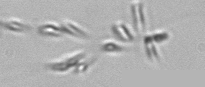
Label: Dinobryon